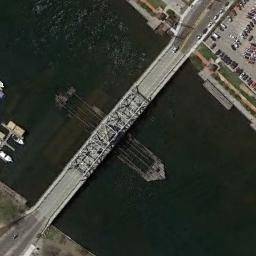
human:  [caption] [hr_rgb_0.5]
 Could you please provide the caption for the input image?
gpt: A bridge is over the river with some buildings and a parking lot beside .

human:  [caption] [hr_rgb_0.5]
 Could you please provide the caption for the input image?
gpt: The water under the bridge is green .

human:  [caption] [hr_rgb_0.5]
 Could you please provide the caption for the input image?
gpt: A bridge built on a dark green river and a harbor on one side of the river, And a parking lot on the one side of the river .

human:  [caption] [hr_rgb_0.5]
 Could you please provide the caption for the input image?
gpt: A bridge connects the land on both sides of the turquoise water  There are arched supports on the bridge and many cars stop on the river bank .

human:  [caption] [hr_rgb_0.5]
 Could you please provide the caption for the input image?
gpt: There are many automobiles on the bridge .